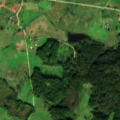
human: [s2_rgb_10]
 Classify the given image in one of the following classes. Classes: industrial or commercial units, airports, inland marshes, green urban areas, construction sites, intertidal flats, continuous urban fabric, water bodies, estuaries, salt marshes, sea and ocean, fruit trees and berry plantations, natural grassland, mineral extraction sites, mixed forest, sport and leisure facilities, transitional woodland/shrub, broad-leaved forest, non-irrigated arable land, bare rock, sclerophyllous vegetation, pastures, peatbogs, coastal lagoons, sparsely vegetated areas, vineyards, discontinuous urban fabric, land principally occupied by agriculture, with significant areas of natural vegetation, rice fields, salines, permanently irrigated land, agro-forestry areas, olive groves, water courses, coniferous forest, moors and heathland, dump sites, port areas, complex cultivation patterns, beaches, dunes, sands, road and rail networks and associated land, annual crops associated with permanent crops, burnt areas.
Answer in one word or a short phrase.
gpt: pastures, complex cultivation patterns, land principally occupied by agriculture, with significant areas of natural vegetation, broad-leaved forest, mixed forest, transitional woodland/shrub